Field crop: tomato
Growth stage: 1
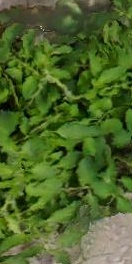
Species: tomato